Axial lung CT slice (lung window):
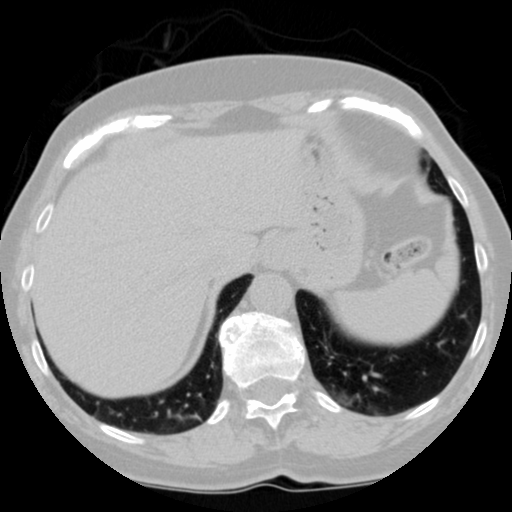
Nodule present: no